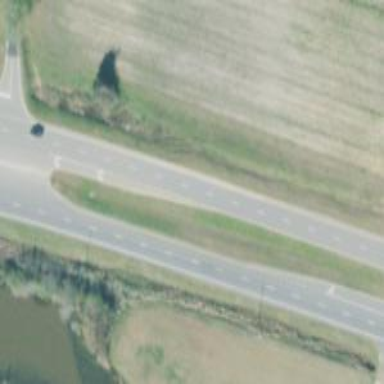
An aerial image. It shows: Expressway with dual carriageways made of asphalt at trunk level.